Interaction volume radius: 5 \u00c5
Interaction volume height: 10 \u00c5
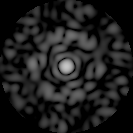
Disorder parameter: 0.8567